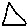
Label: triangle